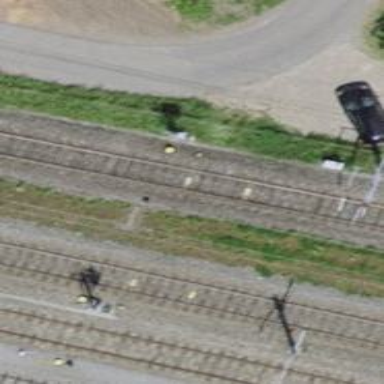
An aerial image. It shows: Railway signal.